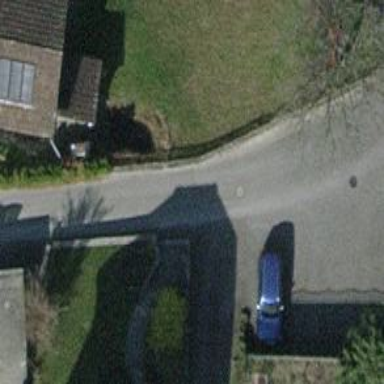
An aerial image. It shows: Smooth asphalt road in residential area.